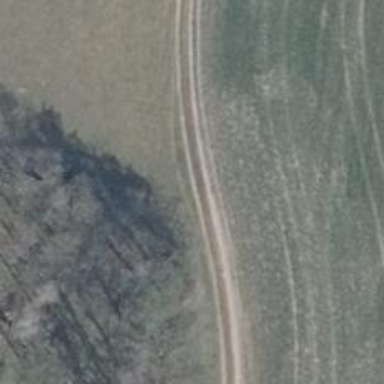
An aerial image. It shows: Track road with grade3 tracktype.